Aerial crown-view tile of a tropical tree (Barro Colorado Island, Panama), acquired 20240611:
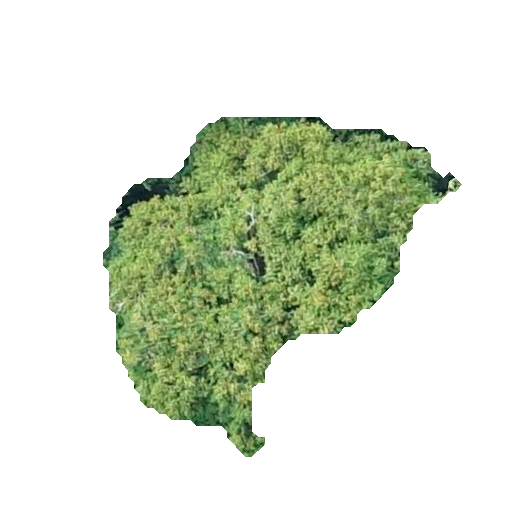
Species: Protium stevensonii
GBIF accepted scientific name: Tetragastris panamensis
Crown area: 107.955 m²